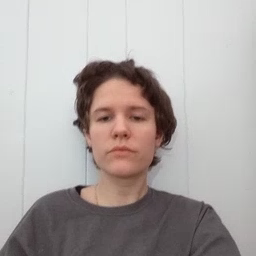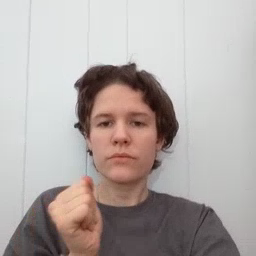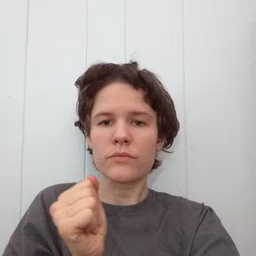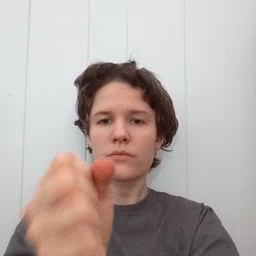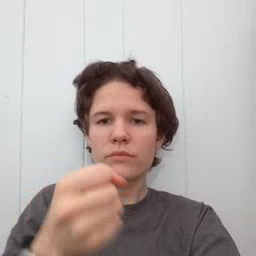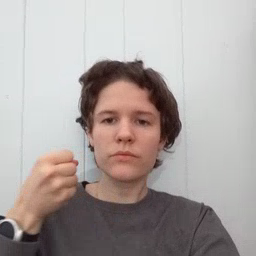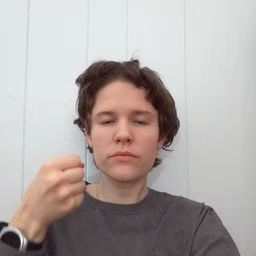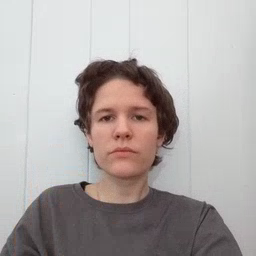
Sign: refrigerator